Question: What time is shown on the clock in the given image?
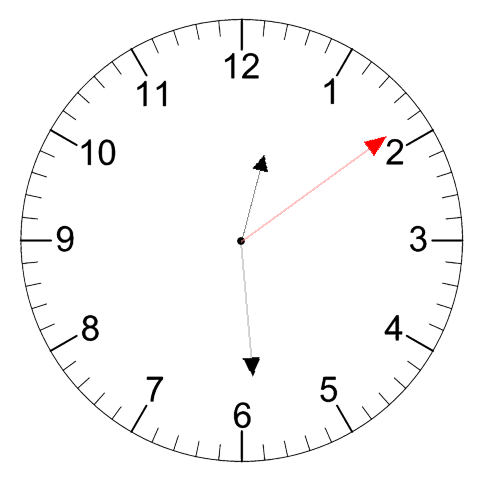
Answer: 12:29:09